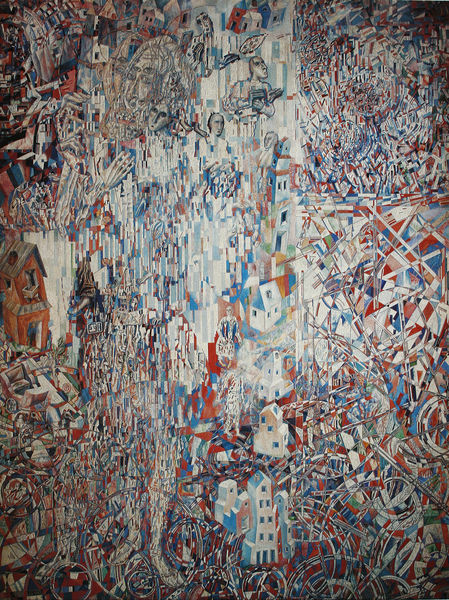
Titel: Formel des Petrograder Proletariats
Künstler: Pawel Filonow
Standort: St. Petersburg
Institution: Staatliches Russisches Museum
Schlagwörter: blau, mann, weiß, gelb, kubismus, menschen, stadt, bunt, fenster, finger, licht, männer, gebäude, haus, rot, bart, gesichter, gesicht, mensch, häuser, personen, russland, abstrakt, modern, klimt, abstraktion, rechtecke, futurismus, quadrate, dreiecke, vierecke